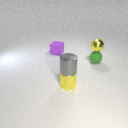
small green rubber sphere below small yellow metal sphere